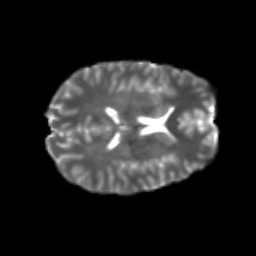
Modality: T2w
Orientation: axial
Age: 23
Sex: male
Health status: healthy
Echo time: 0.074 s